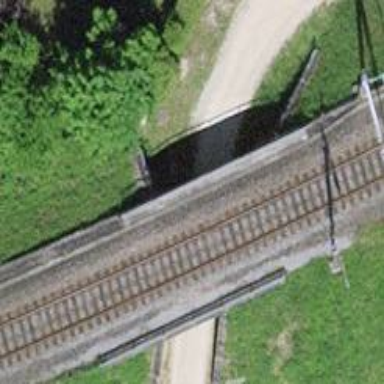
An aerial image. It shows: Gravel track passing through tunnel with grade 2 track type.